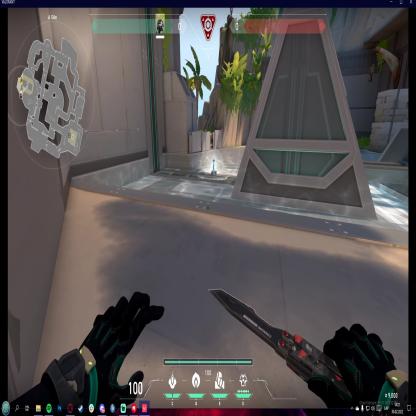
Label: planted spike